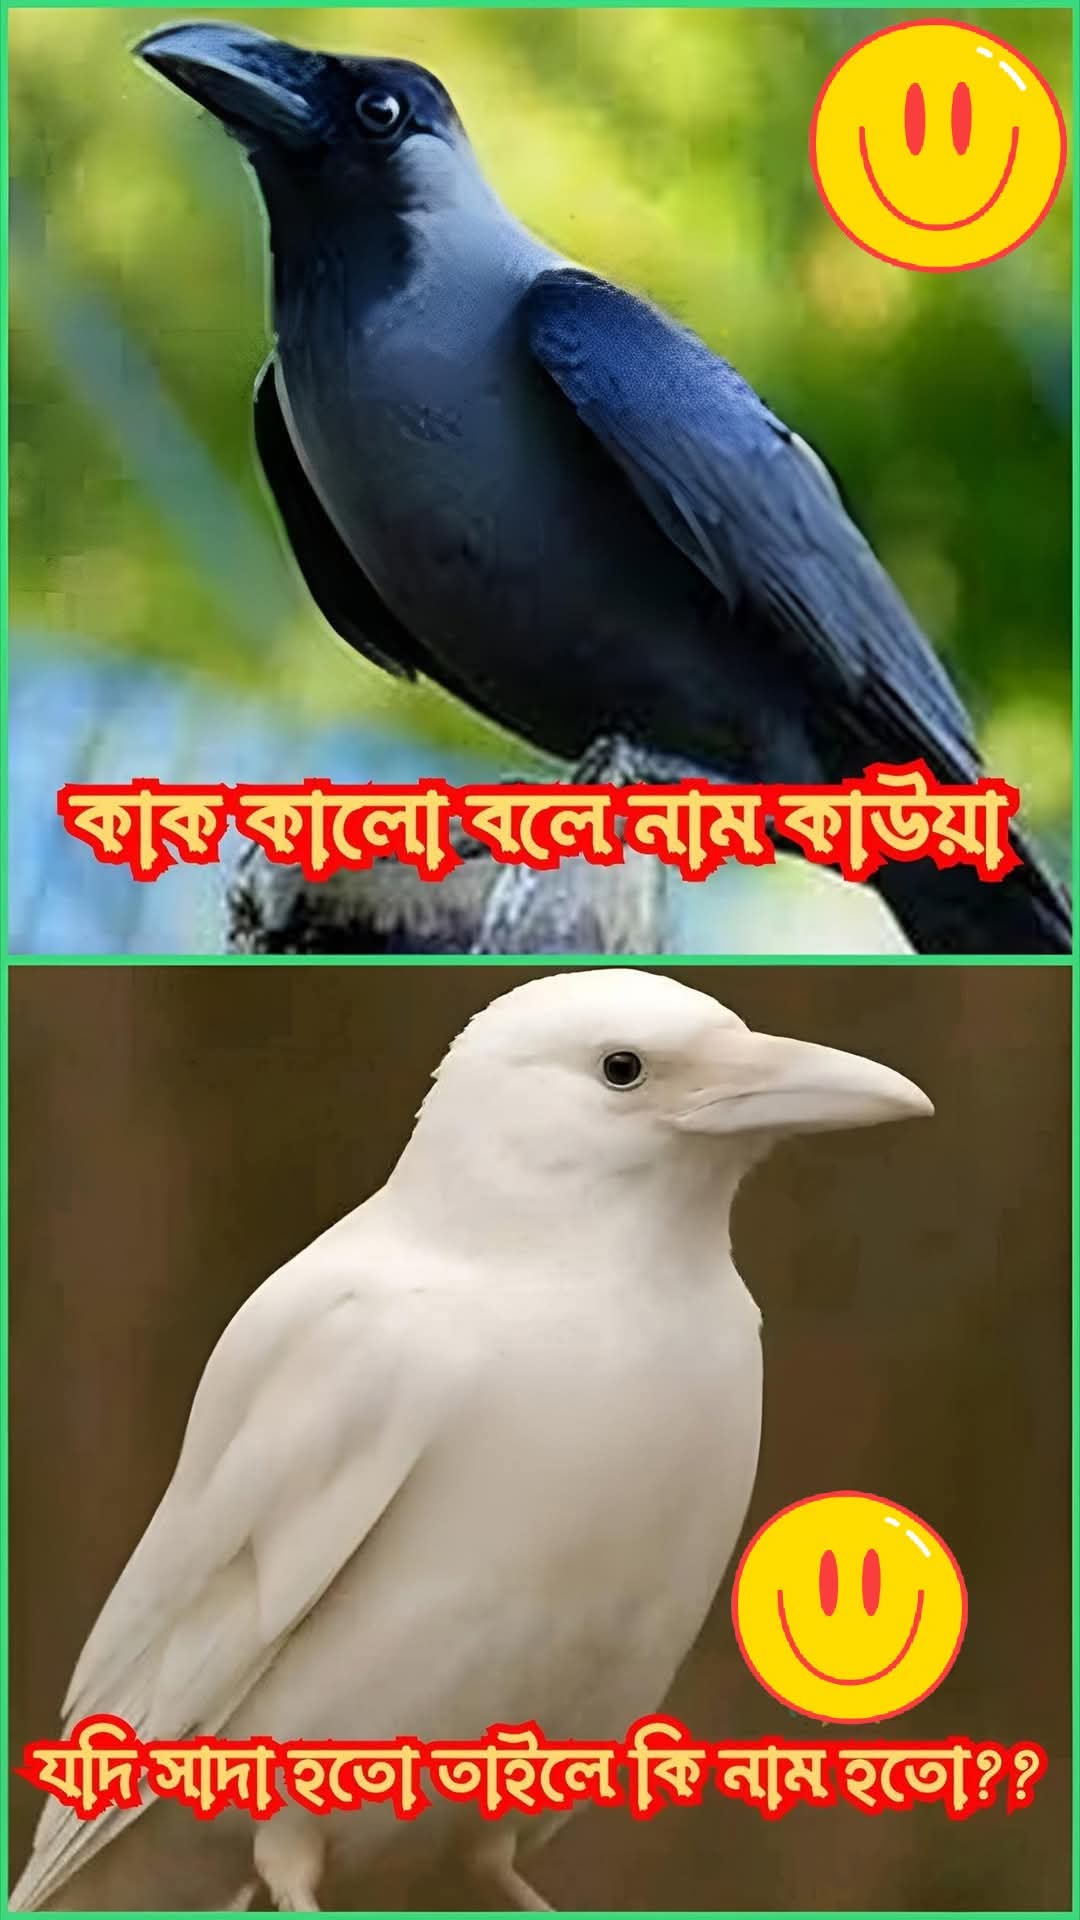
Text: কাক কালো বলে নাম কাউয়া
যদি সাদা হতো তাইলে কি নাম হতো??
Label: Non Hate